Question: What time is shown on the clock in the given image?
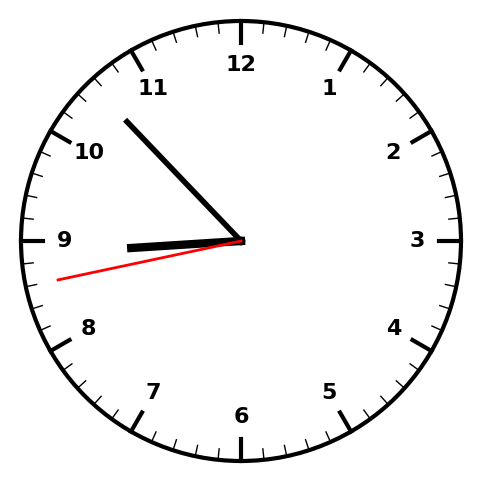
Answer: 08:52:43